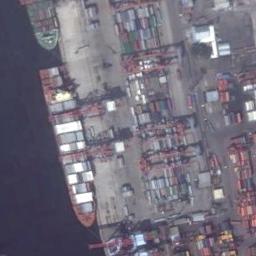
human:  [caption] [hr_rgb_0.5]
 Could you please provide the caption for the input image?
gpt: There is a ship in the blue water on the shore .

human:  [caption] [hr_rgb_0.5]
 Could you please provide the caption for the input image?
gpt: The cargo ship full of containers is docked at the container terminal and the water is deep blue .

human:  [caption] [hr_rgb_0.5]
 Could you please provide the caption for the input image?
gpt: There are two containers full of ships at the dock  There are large containers and loading and unloading equipment on the dock .

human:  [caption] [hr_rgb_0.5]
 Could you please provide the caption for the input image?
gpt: There are many containers on the ship .

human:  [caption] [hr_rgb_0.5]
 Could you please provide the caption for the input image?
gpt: The ship with many containers is at the harbor with many containers .